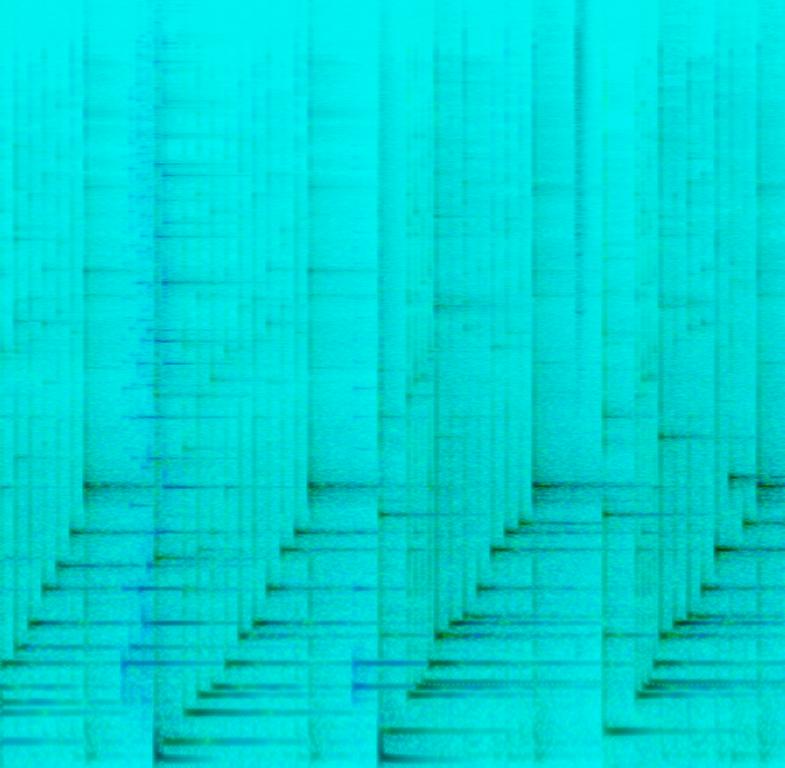
This song contains mallet instruments playing a fast melody in the mid and high register along with low notes as bassline. The marimba is full of reverb. Then a bass drum comes in playing on every beat. This song may be playing in an advertisement.